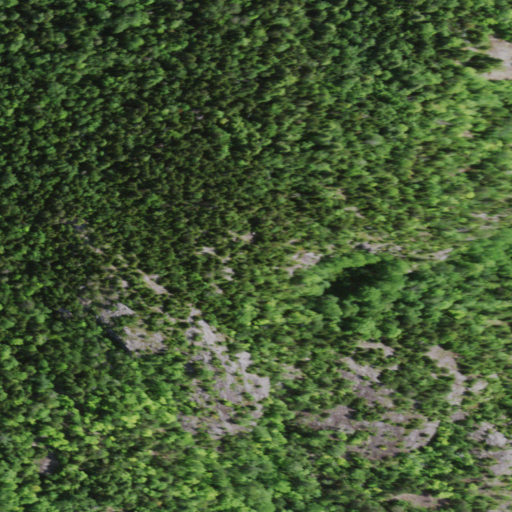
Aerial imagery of mountain in New York named Snow Mountain containing mixed forest, deciduous forest, evergreen forest, and barren land